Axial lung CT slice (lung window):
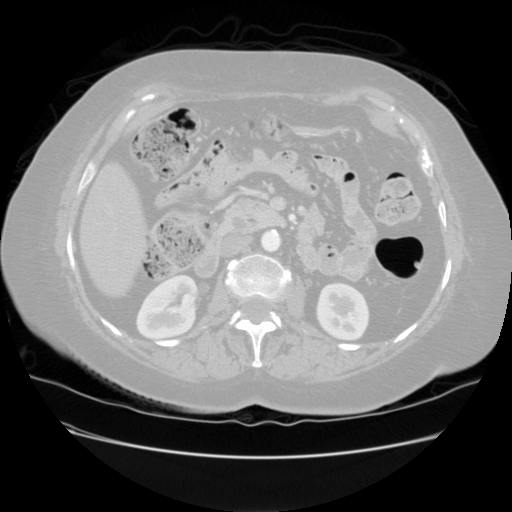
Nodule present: no